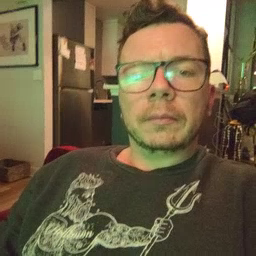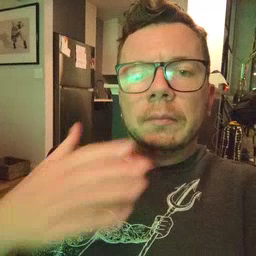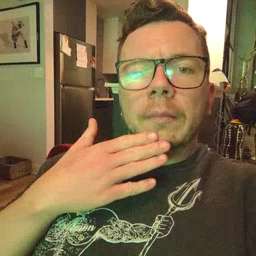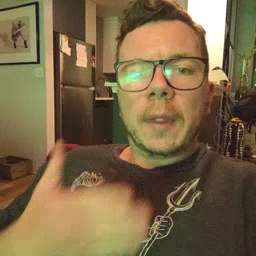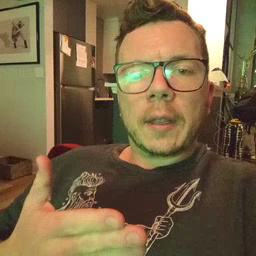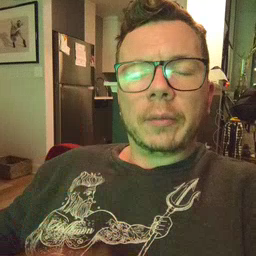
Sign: thankyou